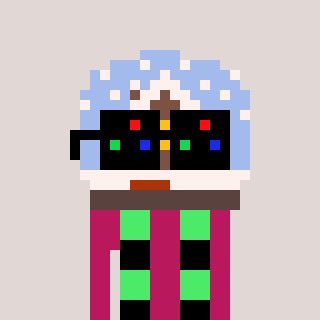
a pixel art character with square black sunglasses, a snow globe-shaped head and a darkpink-colored body on a warm background